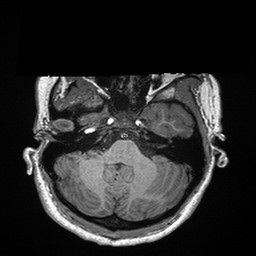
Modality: T1w
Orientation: coronal
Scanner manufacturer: siemens
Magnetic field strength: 3 T
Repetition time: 2.3 s
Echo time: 0.00298 s